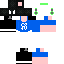
A male human skin with dark skin, wearing brown helmet dressed in a blue tshirt and black pants, featuring a closed mouth.